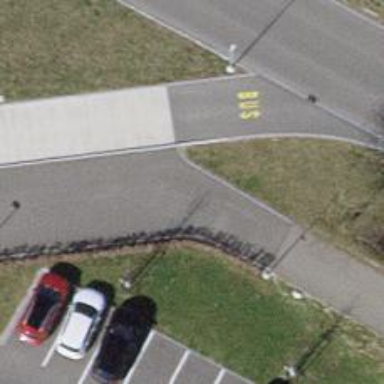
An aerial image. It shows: Asphalt path with both cycleway and footway also surfaced with asphalt.